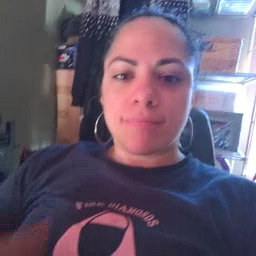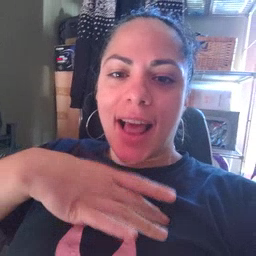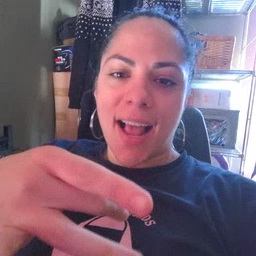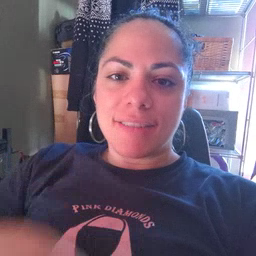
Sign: like